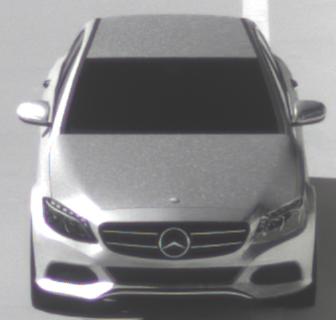
Make: Mercedes-Benz
Model: C 160
Detailed model: C-Class (205) Limousine
Model produced from: 2015/04
Model produced until: 2018/04
Doors: 4
Color: white
Road condition: dry road
Daytime: morning or afternoon
Contrast: high contrast